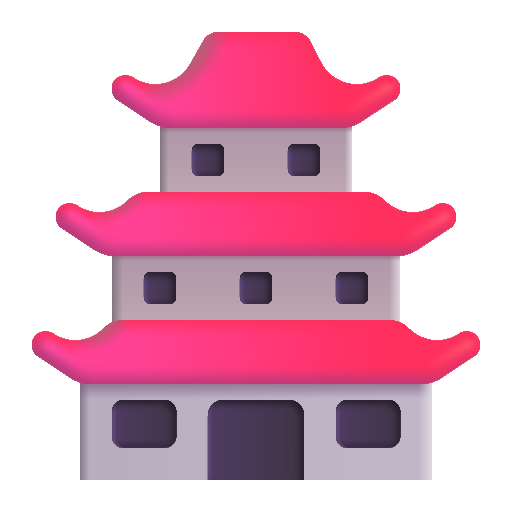
japanese castle color